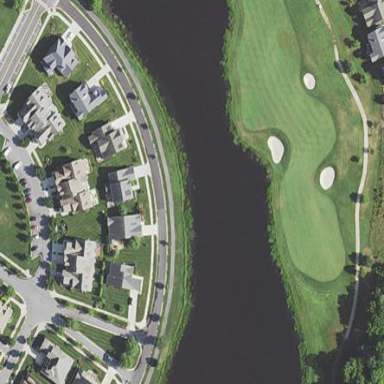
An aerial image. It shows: Water hazard in golf course. The hazard is natural water feature.